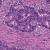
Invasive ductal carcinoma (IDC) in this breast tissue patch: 1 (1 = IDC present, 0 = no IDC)